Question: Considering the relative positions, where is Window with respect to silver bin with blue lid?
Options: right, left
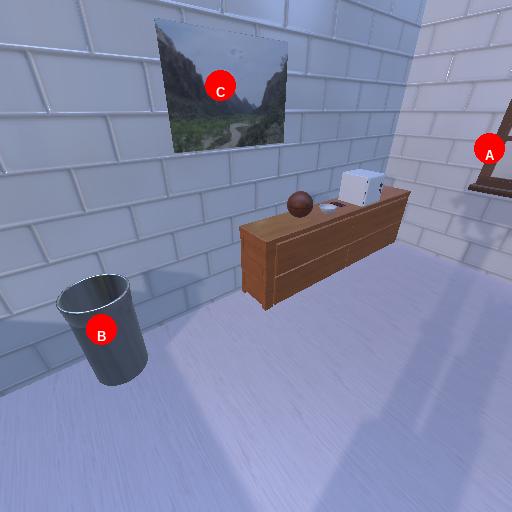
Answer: right